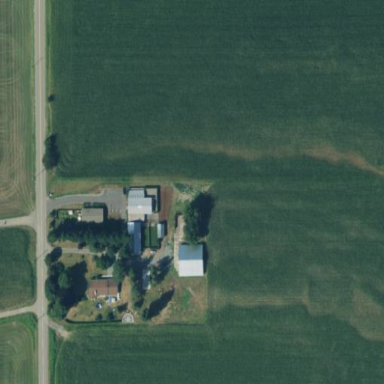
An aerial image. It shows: Farmyard area.